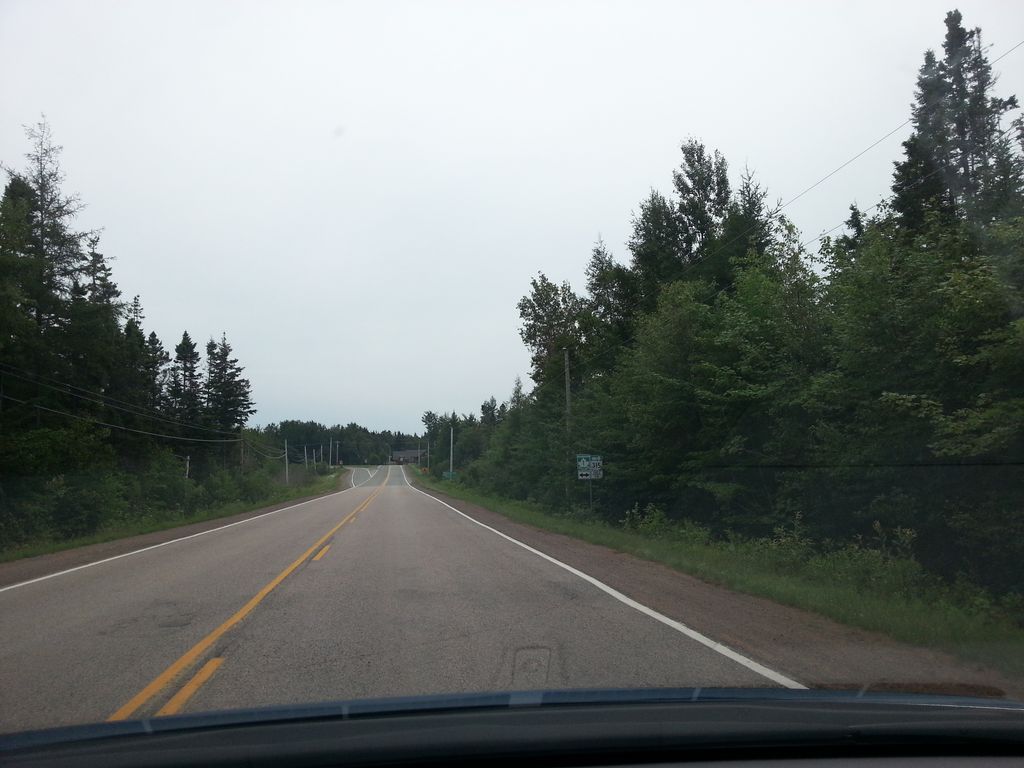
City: charlottetown